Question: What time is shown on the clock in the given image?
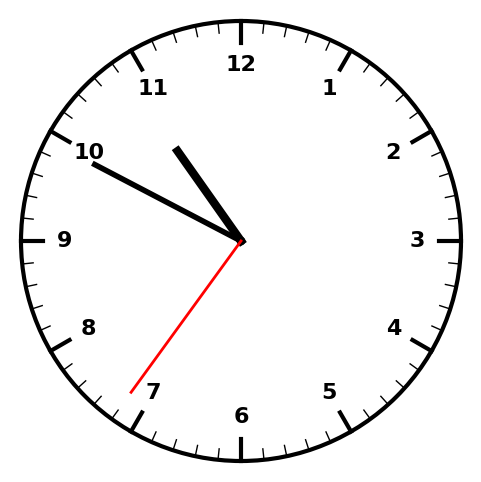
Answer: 10:49:36